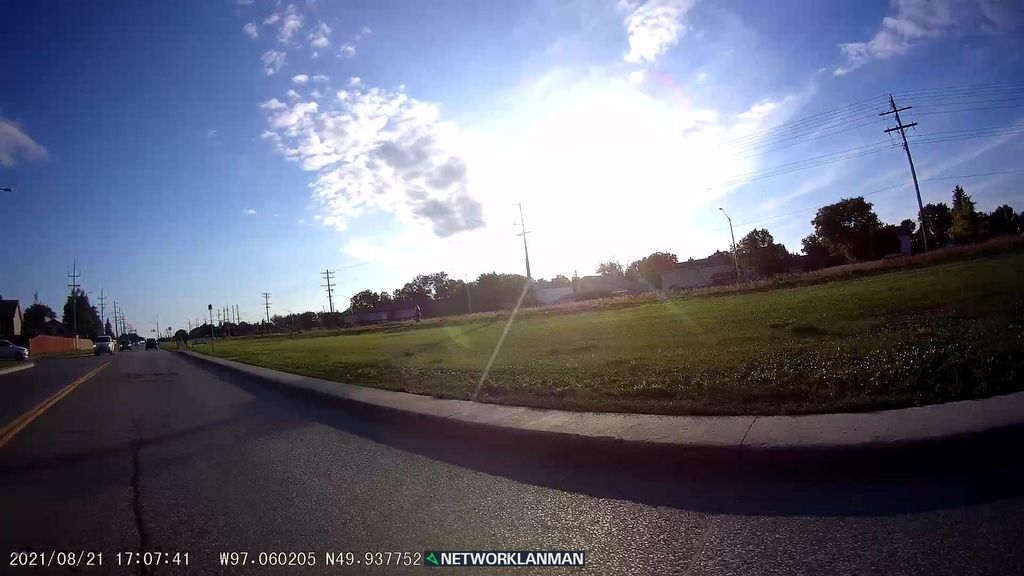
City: winnipeg